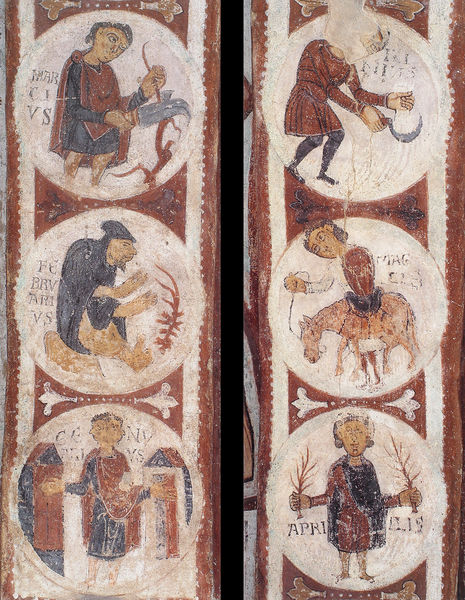
Titel: Pantheon San Isidoro von León
Standort: Léon, S. Isodoro (EU - E)
Schlagwörter: baum, blau, gemälde, menschen, sitzen, stadt, hut, männer, gras, haus, rot, ornament, teppich, bart, kappe, mütze, band, messer, hände, zweige, gewand, pflanze, pflanzen, esel, kreis, pferd, reiter, rund, turm, ernte, weizen, rand, arbeiter, figuren, nähen, streifen, nadel, buch, medaillon, türme, zweig, sichel, schwert, säbel, kreise, sechs, beil, hirte, szenen, monat, sense, kaputze, erzählung, beschädigt, jahreszeiten, sähen, april, februar, monate, märz, hippe, elel